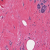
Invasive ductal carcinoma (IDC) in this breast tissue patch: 0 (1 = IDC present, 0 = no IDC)